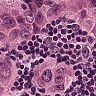
Metastatic tissue present: yes